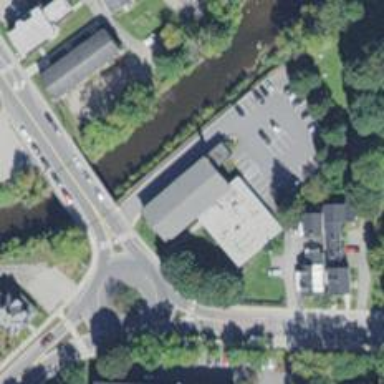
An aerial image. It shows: Clinic providing healthcare services.